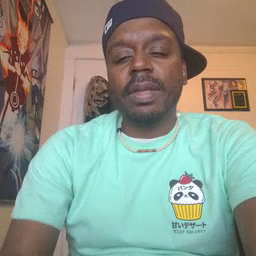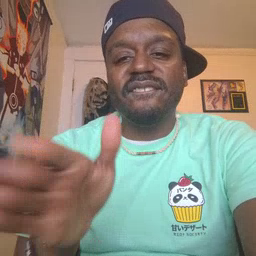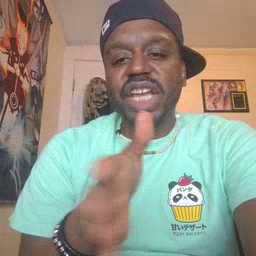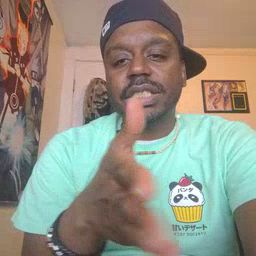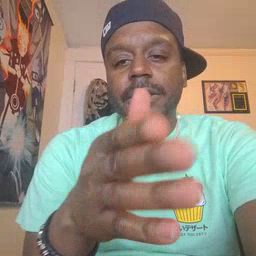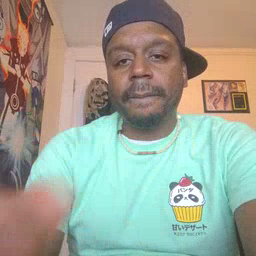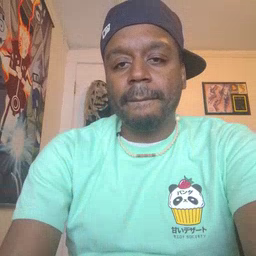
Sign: fish